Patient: sex F, age 31
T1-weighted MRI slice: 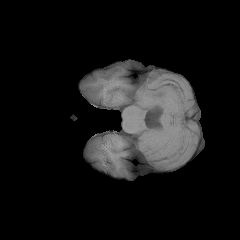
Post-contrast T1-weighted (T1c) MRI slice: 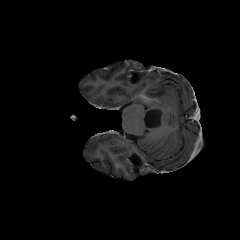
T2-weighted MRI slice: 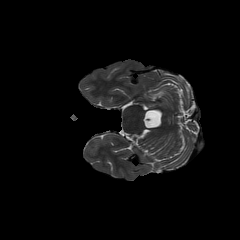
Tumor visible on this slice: yes
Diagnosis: Glioblastoma, IDH-wildtype
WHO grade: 4